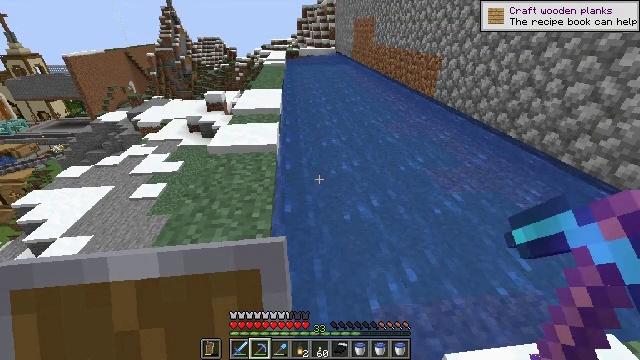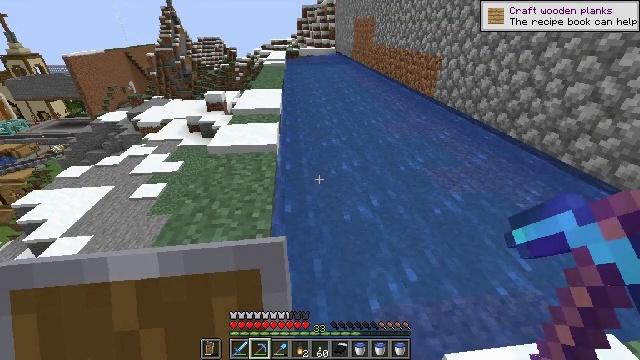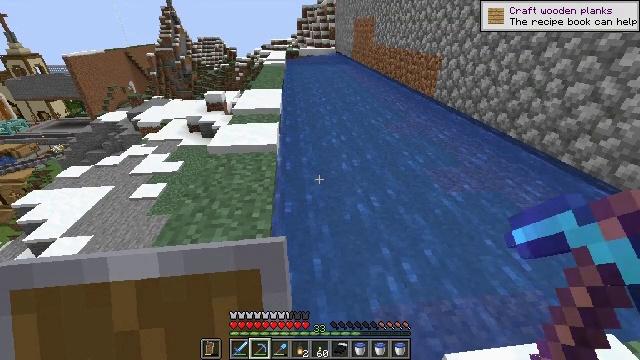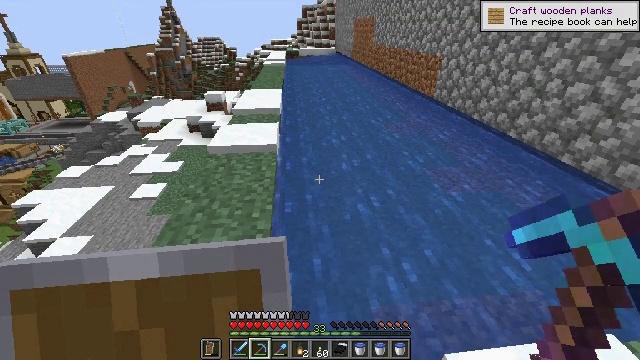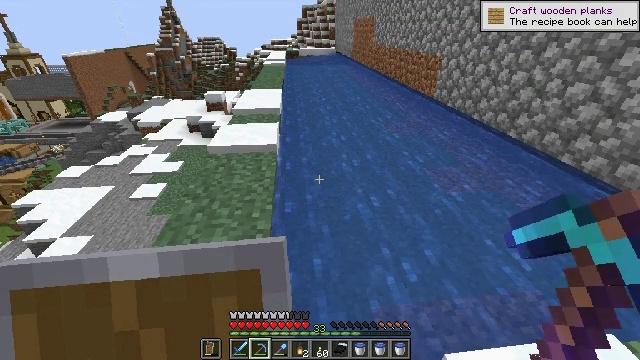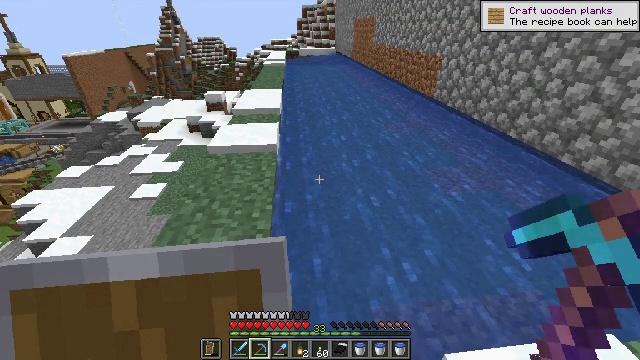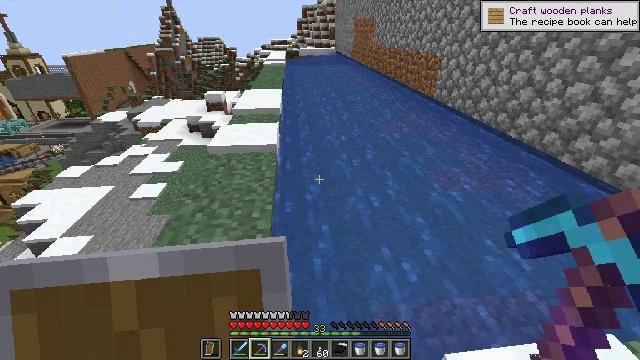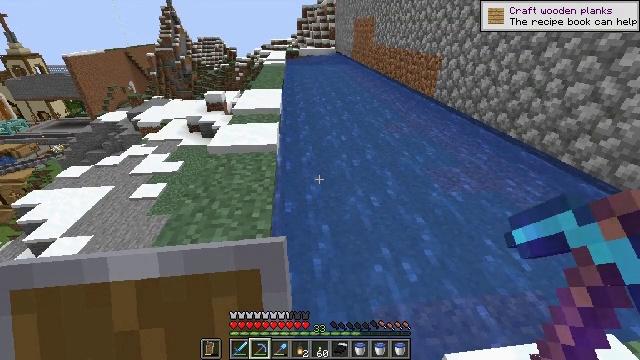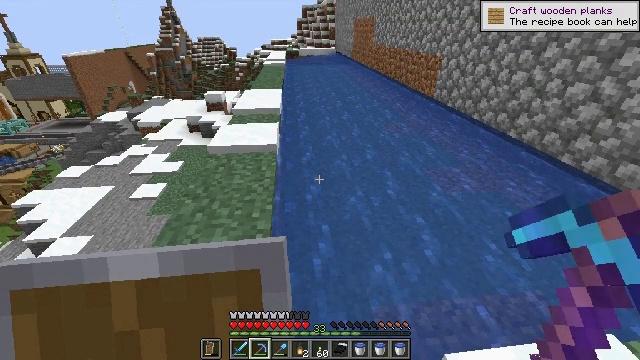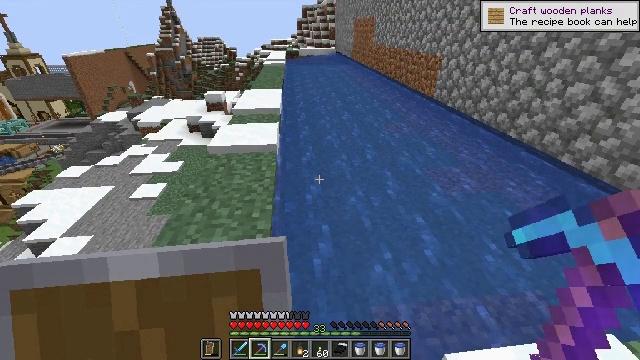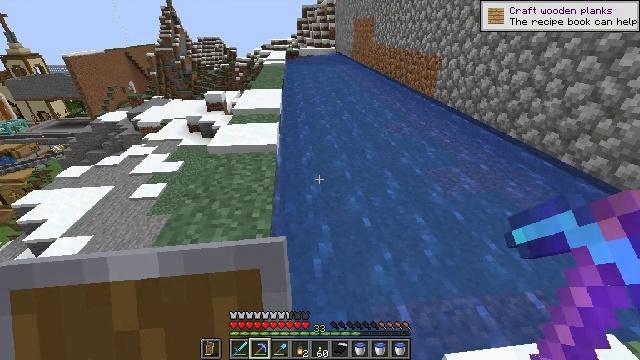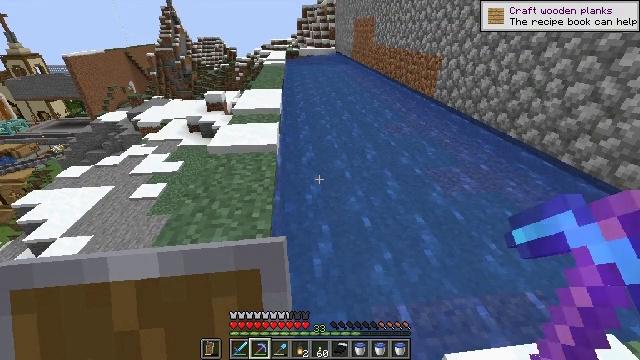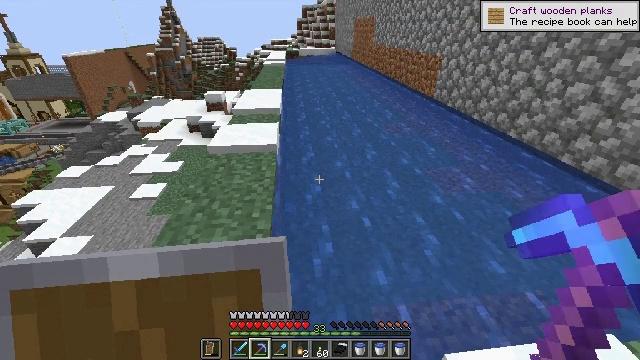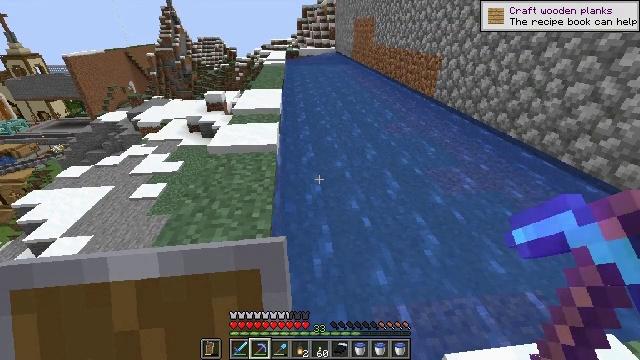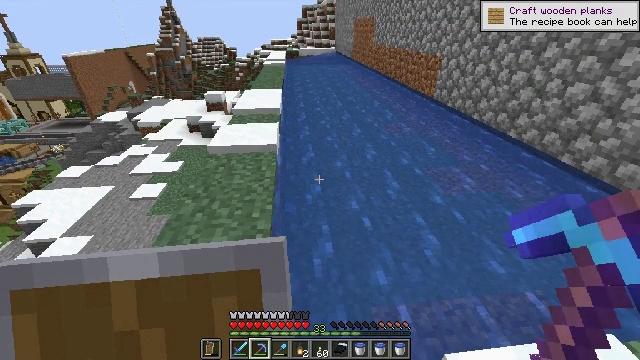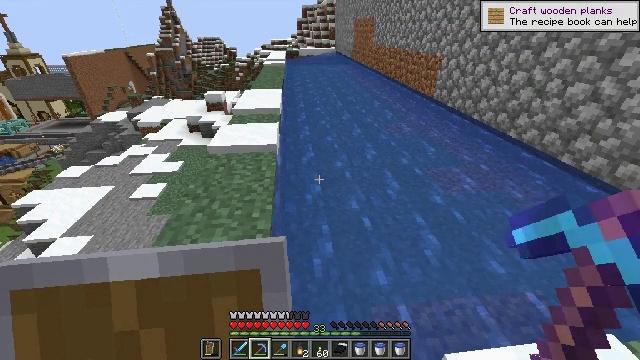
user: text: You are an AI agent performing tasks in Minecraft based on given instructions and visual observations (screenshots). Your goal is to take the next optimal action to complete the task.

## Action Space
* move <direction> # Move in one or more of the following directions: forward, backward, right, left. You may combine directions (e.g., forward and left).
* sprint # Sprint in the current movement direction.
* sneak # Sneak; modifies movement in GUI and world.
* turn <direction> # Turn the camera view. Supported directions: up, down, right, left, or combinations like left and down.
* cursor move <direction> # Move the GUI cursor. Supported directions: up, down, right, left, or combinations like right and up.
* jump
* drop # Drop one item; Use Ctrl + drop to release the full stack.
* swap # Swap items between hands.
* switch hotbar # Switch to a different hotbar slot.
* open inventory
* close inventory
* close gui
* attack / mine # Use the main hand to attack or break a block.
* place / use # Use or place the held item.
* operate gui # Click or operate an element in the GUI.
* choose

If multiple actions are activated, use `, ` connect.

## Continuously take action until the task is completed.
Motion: motion action
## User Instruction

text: Mine the ice block.
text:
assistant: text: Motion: no_op
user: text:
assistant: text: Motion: no_op
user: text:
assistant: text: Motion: no_op
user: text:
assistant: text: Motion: no_op
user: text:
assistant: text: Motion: no_op
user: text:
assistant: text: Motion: no_op
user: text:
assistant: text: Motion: no_op
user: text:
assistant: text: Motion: no_op
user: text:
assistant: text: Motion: no_op
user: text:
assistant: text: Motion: no_op
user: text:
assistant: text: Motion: no_op
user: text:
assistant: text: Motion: no_op
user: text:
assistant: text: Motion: no_op
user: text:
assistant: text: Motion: no_op
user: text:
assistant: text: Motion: no_op
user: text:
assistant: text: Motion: no_op
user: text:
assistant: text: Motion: no_op
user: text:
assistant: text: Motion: no_op
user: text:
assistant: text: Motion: no_op
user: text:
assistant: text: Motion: no_op
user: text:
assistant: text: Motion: no_op
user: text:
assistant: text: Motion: no_op
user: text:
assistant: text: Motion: no_op
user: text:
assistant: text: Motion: no_op
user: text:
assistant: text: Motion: no_op
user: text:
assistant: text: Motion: no_op
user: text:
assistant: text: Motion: no_op
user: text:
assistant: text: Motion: no_op
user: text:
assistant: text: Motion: no_op
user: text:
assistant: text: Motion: no_op